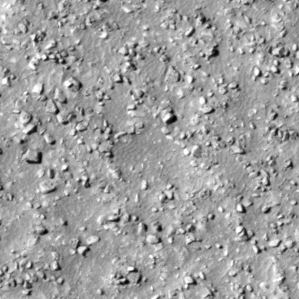
Label: non_frost